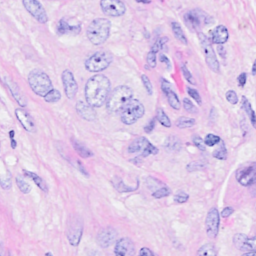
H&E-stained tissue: Breast